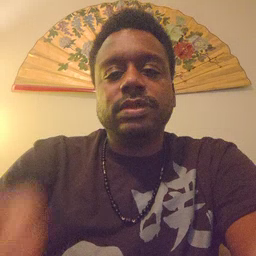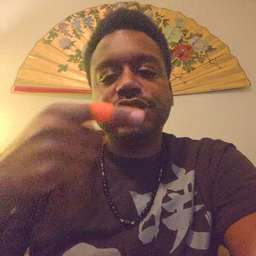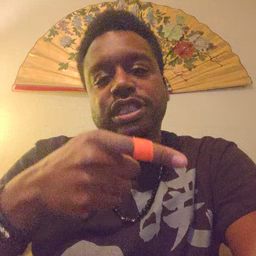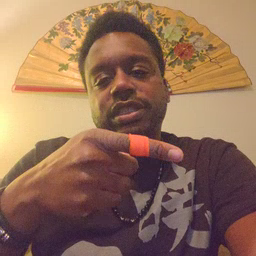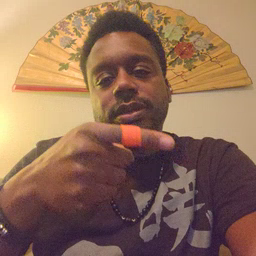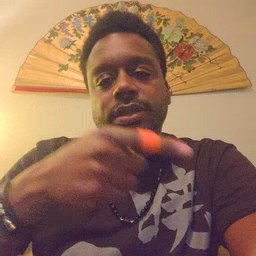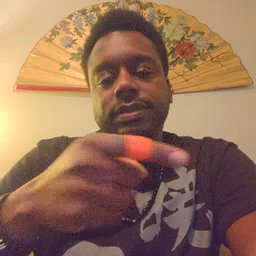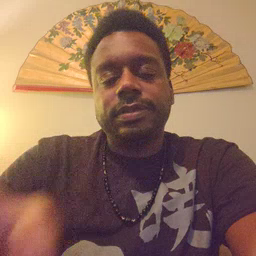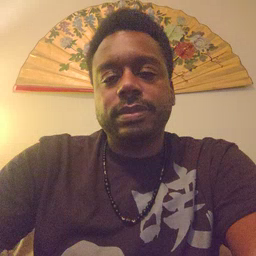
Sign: hesheit